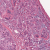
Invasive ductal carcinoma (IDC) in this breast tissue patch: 1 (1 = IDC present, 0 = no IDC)